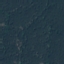
Land use / land cover class: Forest